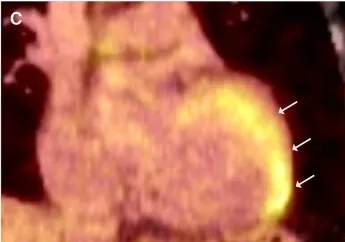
CMR showed simultaneously occurring edematous and fibrosing processes. 18FDG-PET coronal.
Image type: radiology (pet)